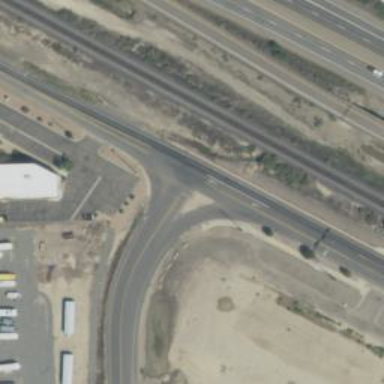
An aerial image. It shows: Tertiary_link road with asphalt surface.